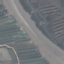
Land use / land cover: River